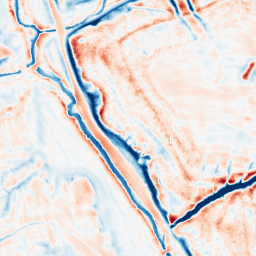
Category: edge_preserving
Decomposition family: bilateral
Decomposition parameters: d: 21
sigma_color: 150
sigma_space: 25
Upsampling method: cubic_mitchell
Upsampling parameters: scale: 4
Upsampling scale: 4